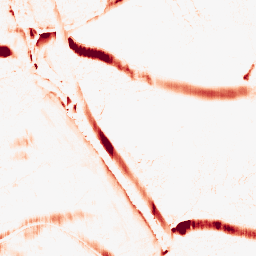
Category: morphological
Decomposition family: morphological_ellipse
Decomposition parameters: operation: opening
width: 20
height: 5
Upsampling method: bicubic
Upsampling parameters: scale: 2
Upsampling scale: 2